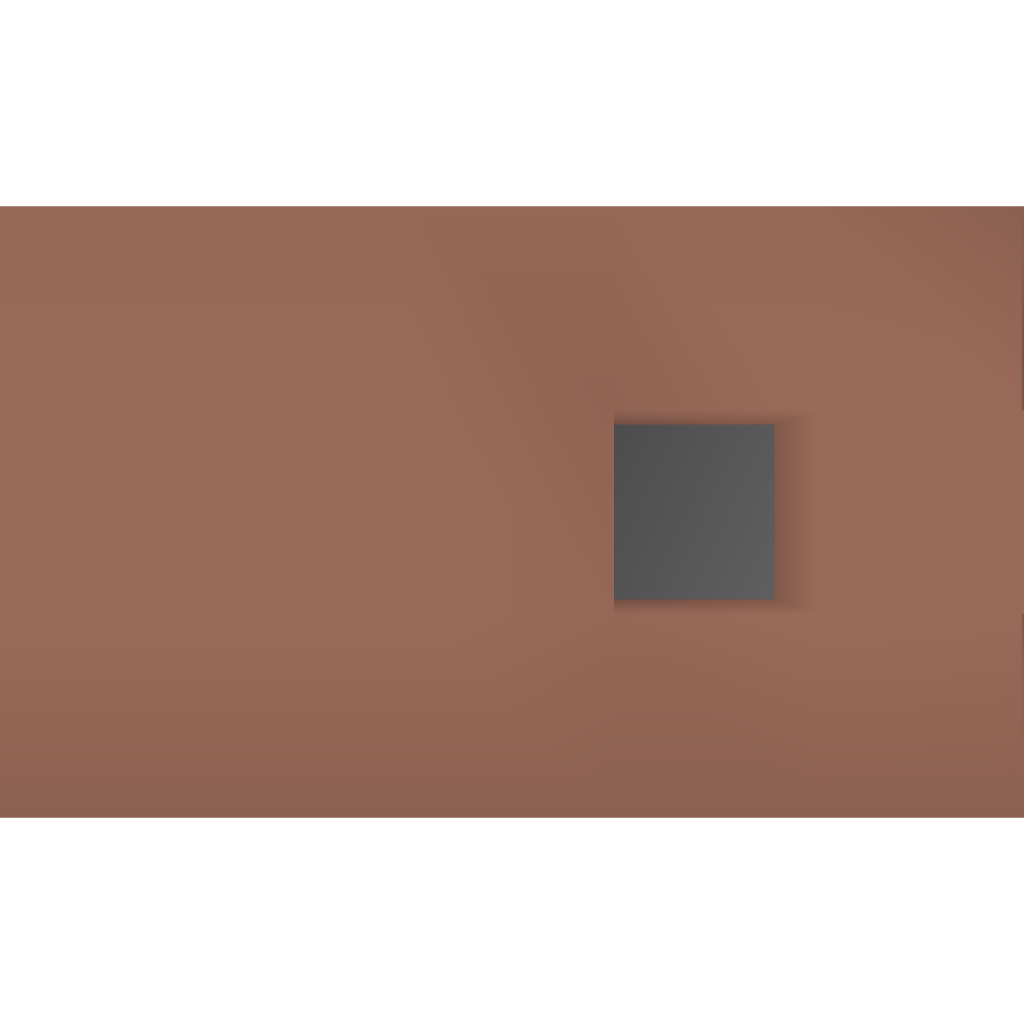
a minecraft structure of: The Trail Machine